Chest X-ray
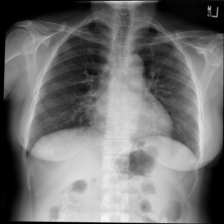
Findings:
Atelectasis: negative
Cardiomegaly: negative
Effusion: negative
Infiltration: negative
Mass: negative
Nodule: negative
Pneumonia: negative
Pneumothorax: negative
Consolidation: negative
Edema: negative
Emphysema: negative
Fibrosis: negative
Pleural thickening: negative
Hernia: negative